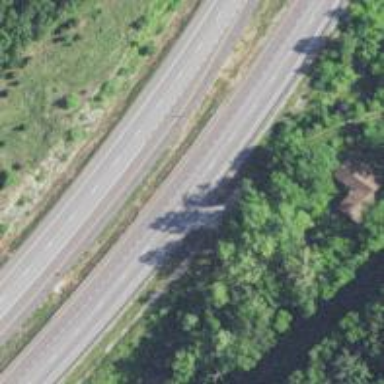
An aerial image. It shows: This image shows trunk highway that functions as expressway.